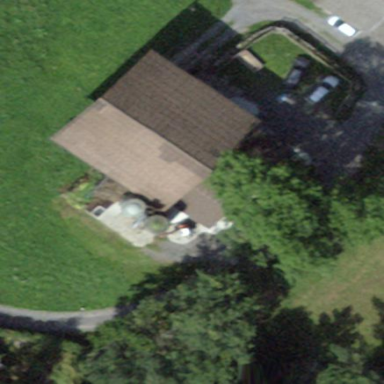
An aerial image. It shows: Barn.